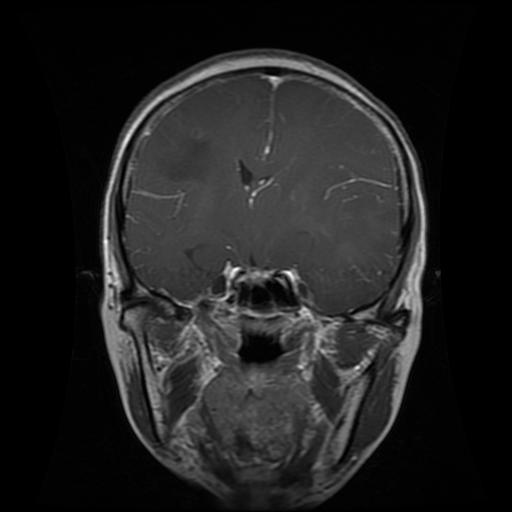
Label: glioma